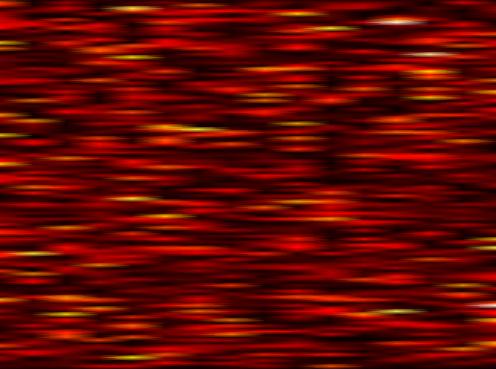
Label: FOFDM